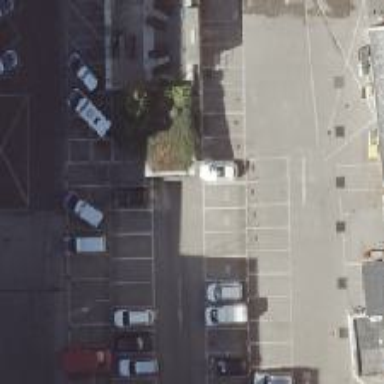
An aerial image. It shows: Parking entrance.